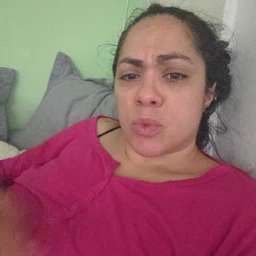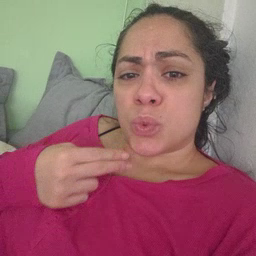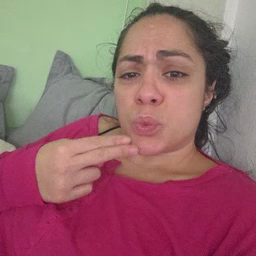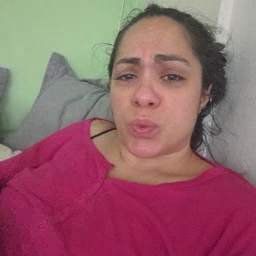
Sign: cute